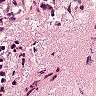
Metastatic tissue present: yes